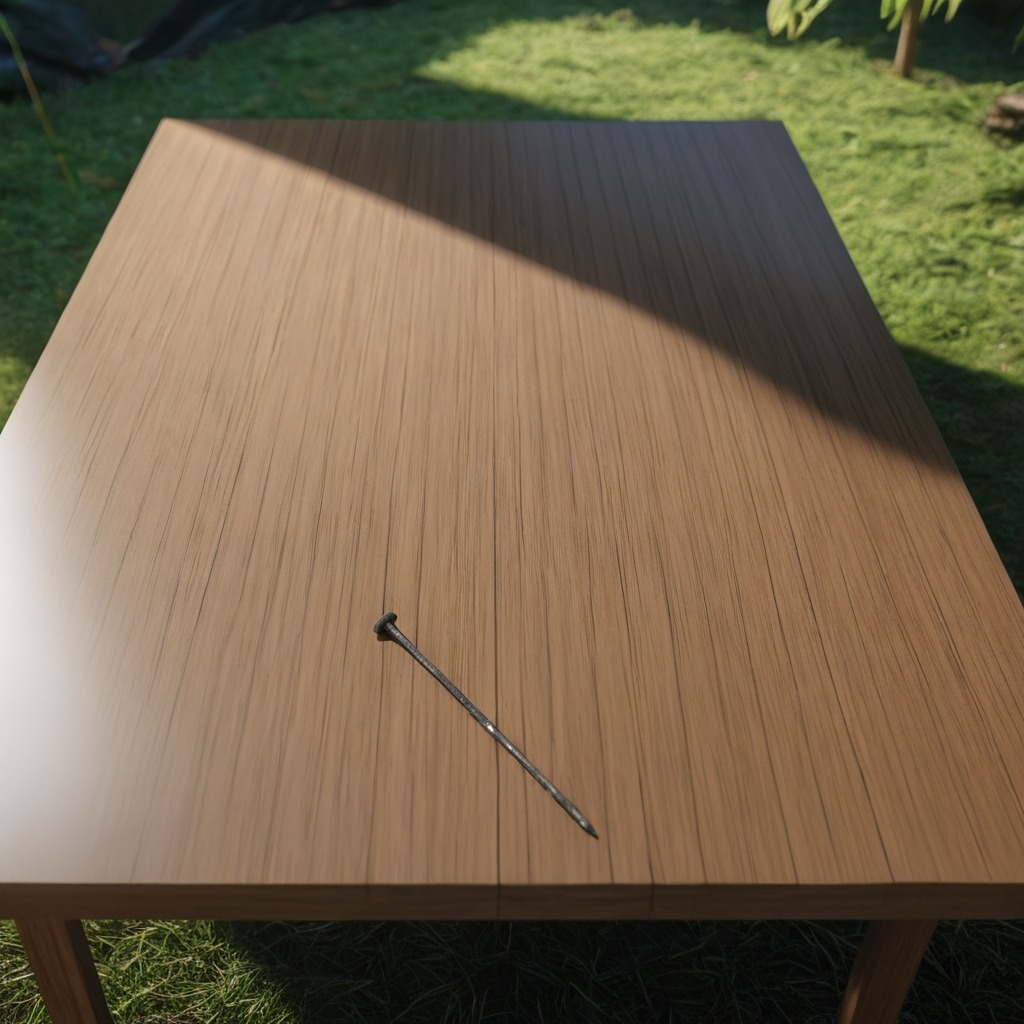
A iron nail is lying on a wooden table inside a jungle field workshop tent.